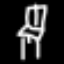
Label: chair